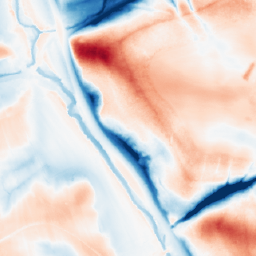
Category: classical
Decomposition family: gaussian_anisotropic
Decomposition parameters: sigma_x: 10
sigma_y: 20
Upsampling method: area
Upsampling parameters: scale: 2
Upsampling scale: 2